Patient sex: M
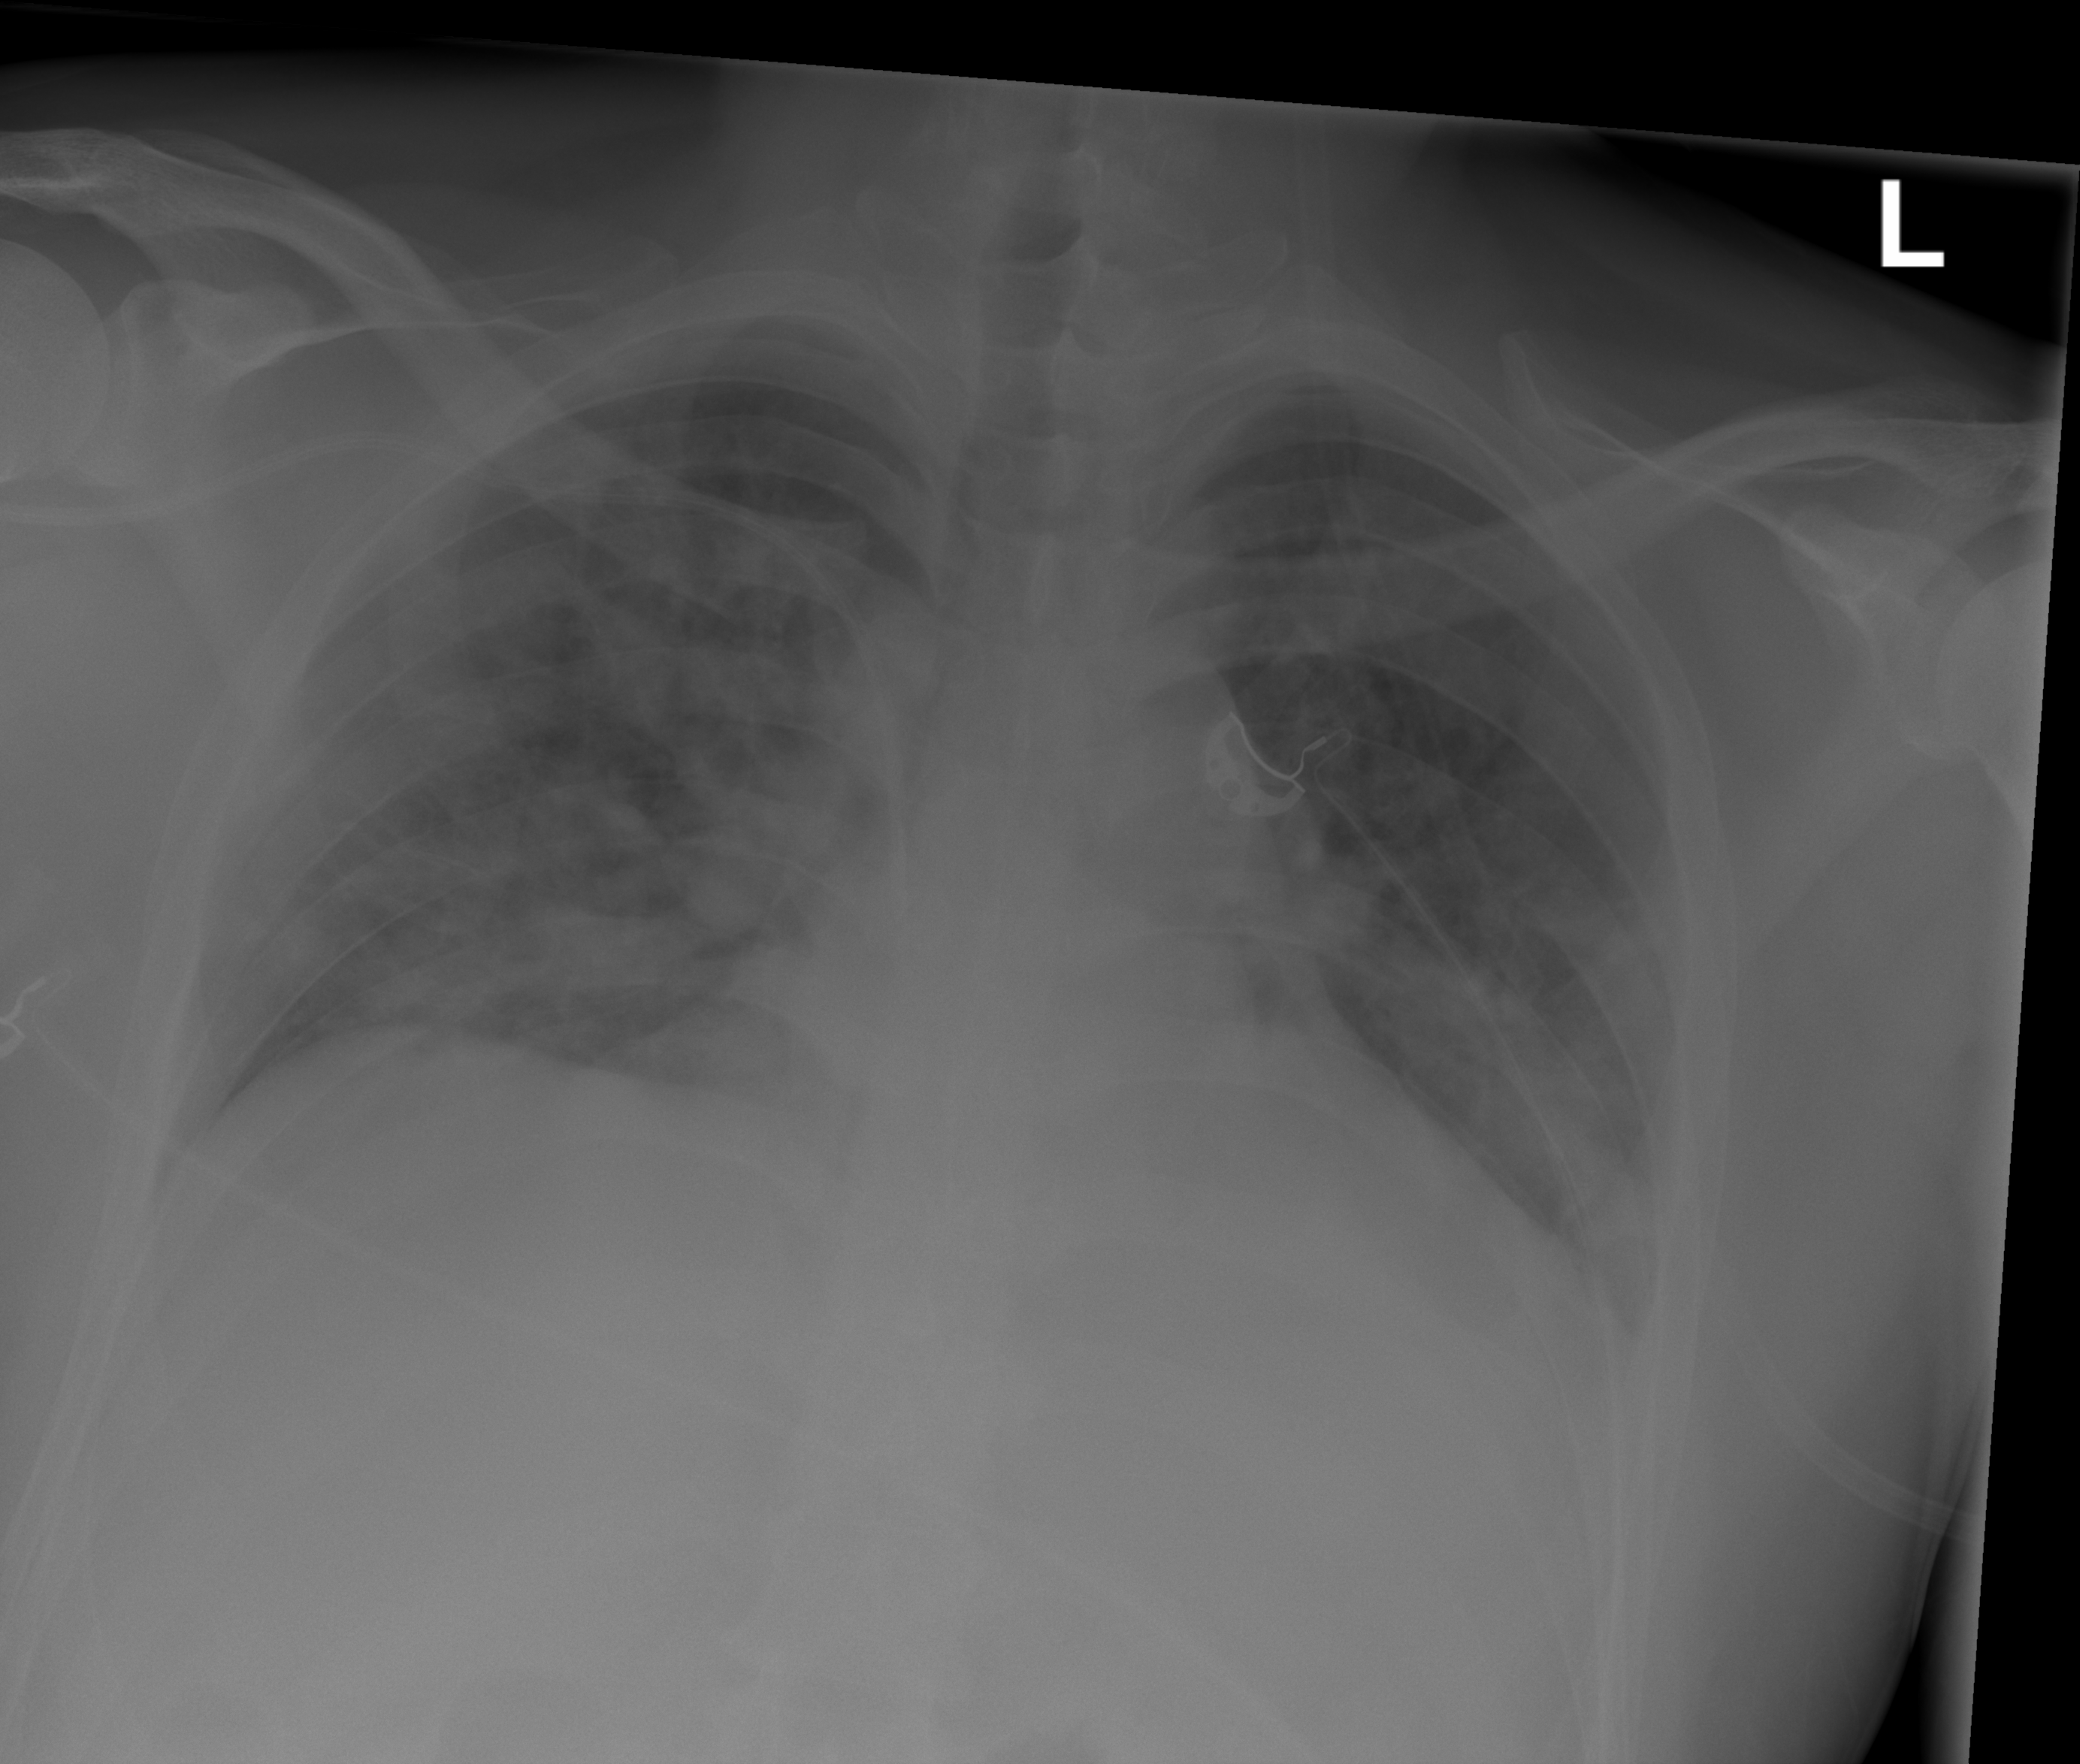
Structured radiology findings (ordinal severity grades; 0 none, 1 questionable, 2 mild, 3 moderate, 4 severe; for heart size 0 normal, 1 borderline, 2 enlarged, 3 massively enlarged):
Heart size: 1
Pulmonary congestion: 0
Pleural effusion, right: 0
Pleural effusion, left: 2
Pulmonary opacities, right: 3
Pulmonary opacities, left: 3
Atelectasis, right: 3
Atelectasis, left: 3